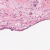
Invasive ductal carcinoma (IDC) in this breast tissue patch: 1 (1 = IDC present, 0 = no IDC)